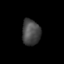
Tissue: skin
Cell type: Epithelial cells
Senescence score: 0.2804
Nuclear area (px): 461
Mean DAPI intensity: 71.846